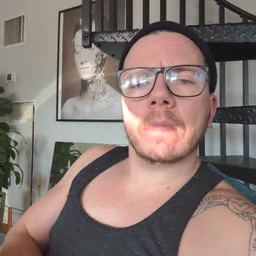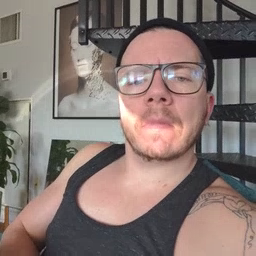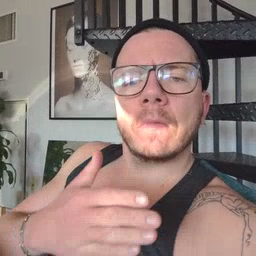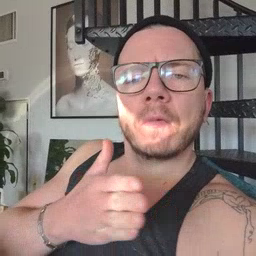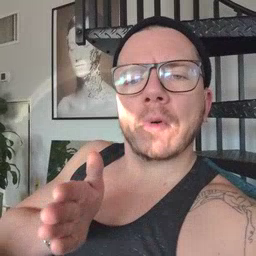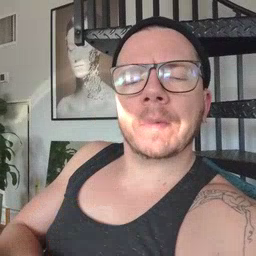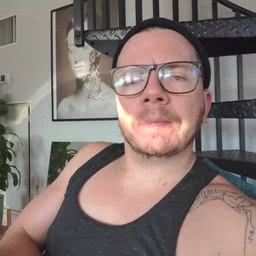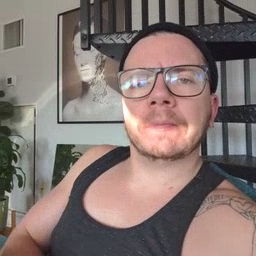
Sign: room